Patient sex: F
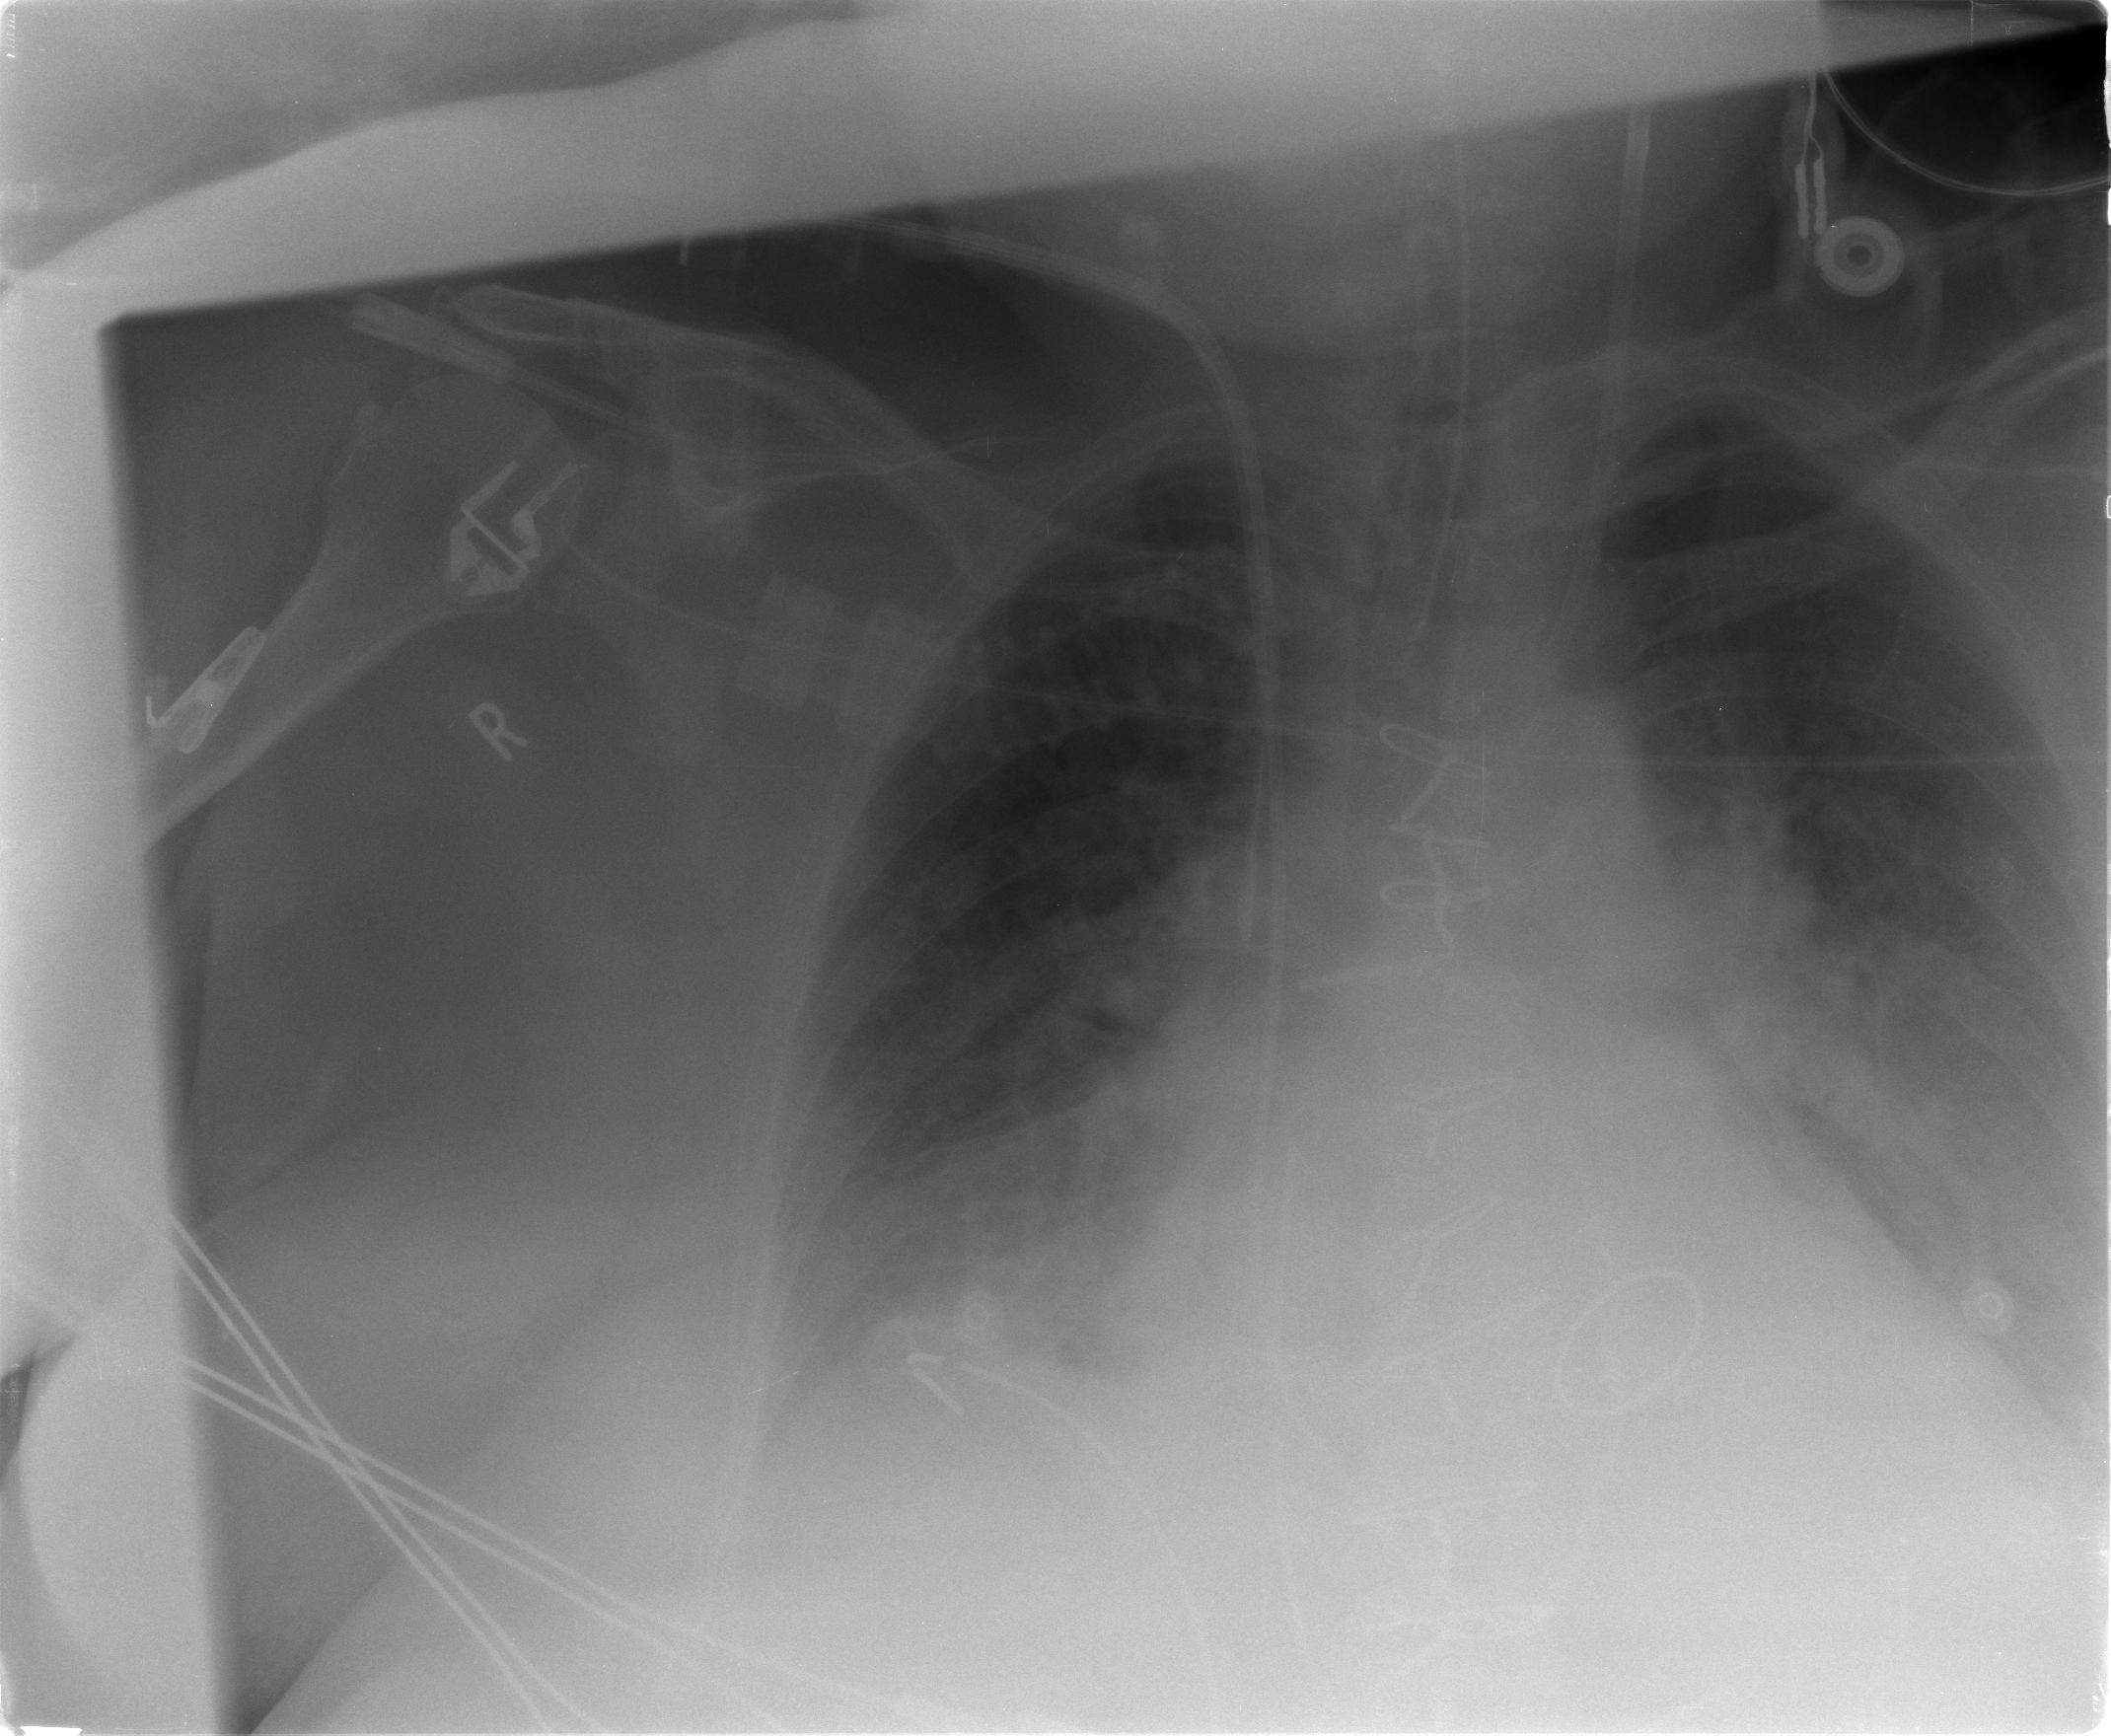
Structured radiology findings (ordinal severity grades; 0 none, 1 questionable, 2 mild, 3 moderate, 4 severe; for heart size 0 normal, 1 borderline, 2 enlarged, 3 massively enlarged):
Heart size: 2
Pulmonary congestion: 2
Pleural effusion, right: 2
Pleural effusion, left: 2
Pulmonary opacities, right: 0
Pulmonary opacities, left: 1
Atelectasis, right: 2
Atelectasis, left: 2